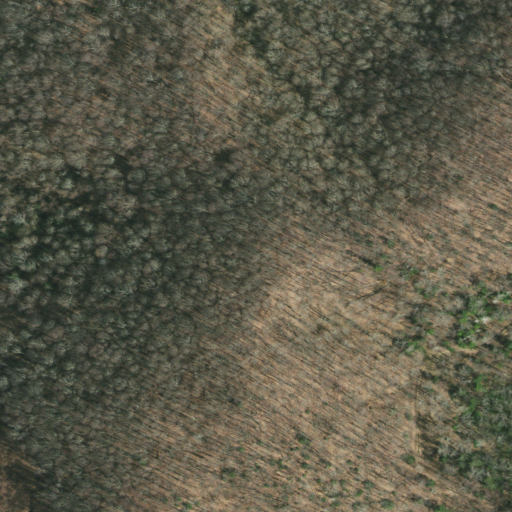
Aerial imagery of ridge(s) in Tennessee named Chestnut Ridge containing deciduous forest, mixed forest, and shrub